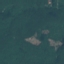
Land use / land cover: Forest